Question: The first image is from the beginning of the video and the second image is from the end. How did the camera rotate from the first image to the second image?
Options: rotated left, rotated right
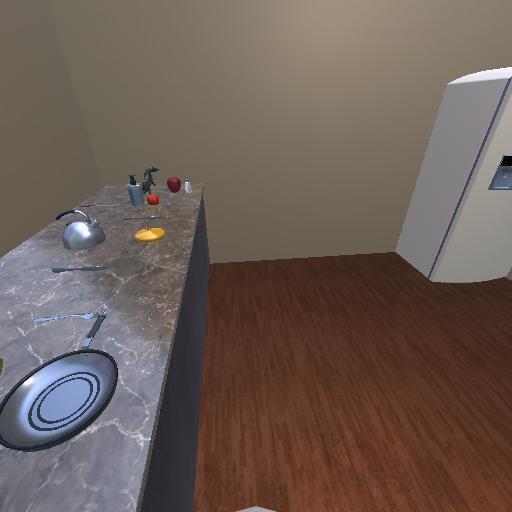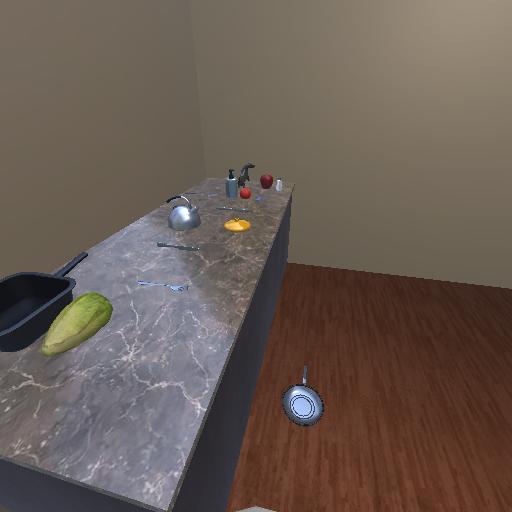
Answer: rotated left